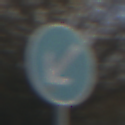
Verkehrszeichen: VorgeschriebeneVorbeifahrtLinks
Umgebung: Outdoor, Suburban
Tageszeit: MorningAfternoon
Wetter: PartlyCloudy
Licht: Natural
Jahreszeit: NotSpecified
Kontrast: MediumContrast